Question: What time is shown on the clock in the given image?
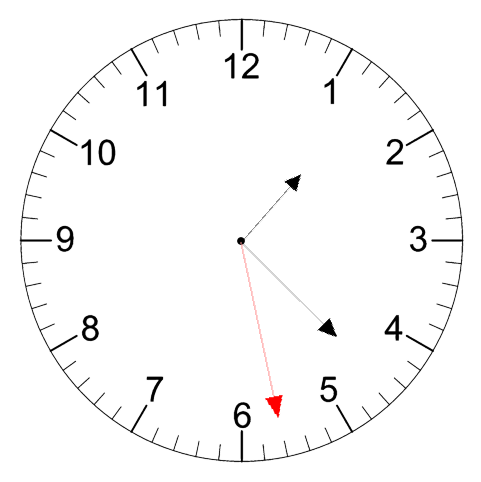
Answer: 01:22:28